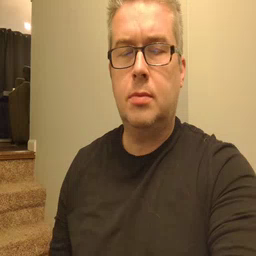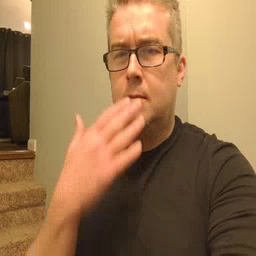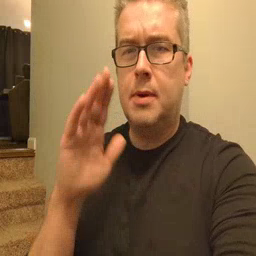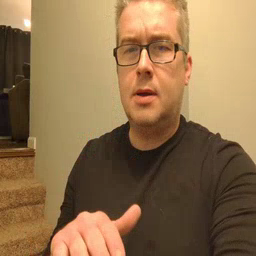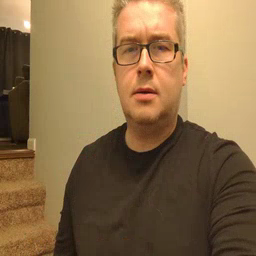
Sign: bad